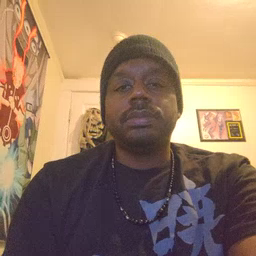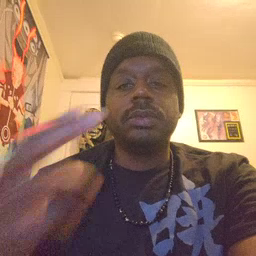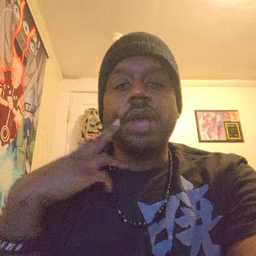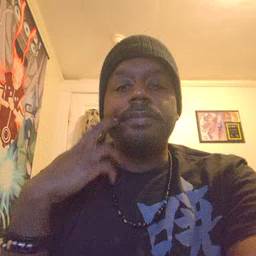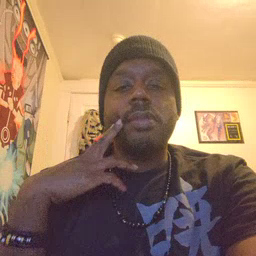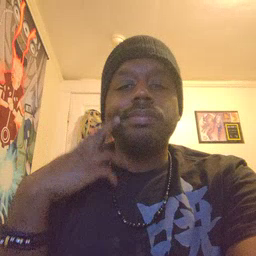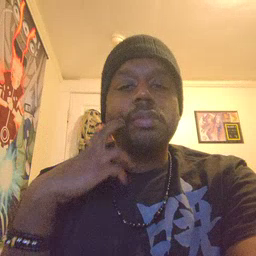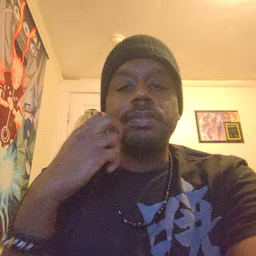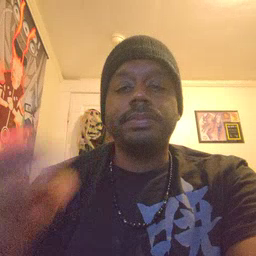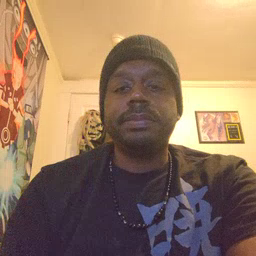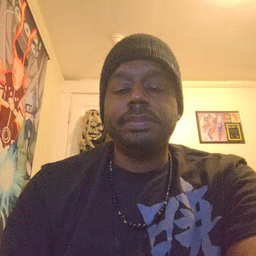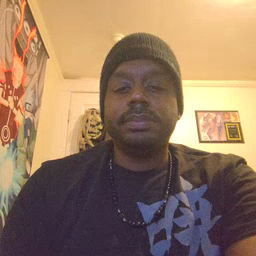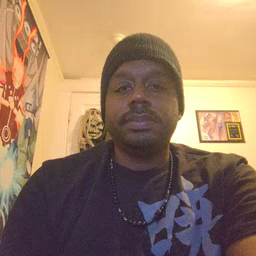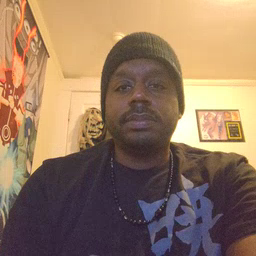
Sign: gum